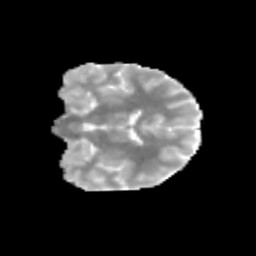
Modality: MD
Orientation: coronal
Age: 12
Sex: female
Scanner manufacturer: siemens
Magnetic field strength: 3 T
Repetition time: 3.8 s
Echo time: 0.07 s